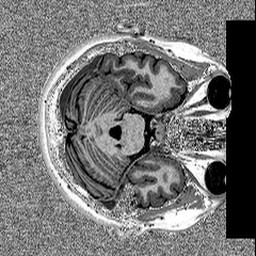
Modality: MP2RAGE
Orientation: axial
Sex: female